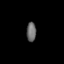
Tissue: prostate
Cell type: B cells
Senescence score: 0.3226
Nuclear area (px): 185
Mean DAPI intensity: 103.622